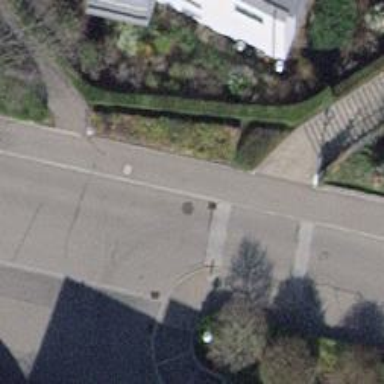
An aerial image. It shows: Marked footway crossing with traffic calming table.